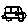
Label: car